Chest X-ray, PA view. Patient: 59 years old, sex F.
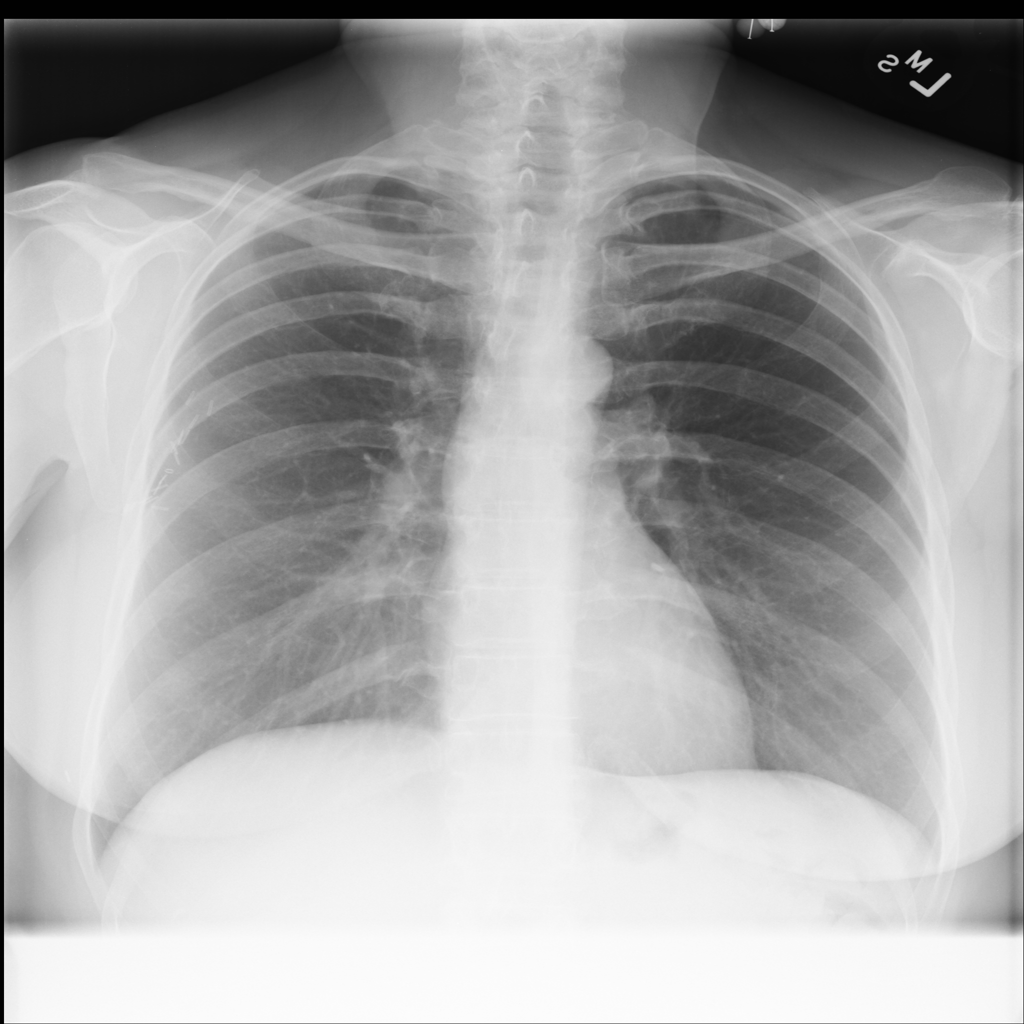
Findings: Infiltration